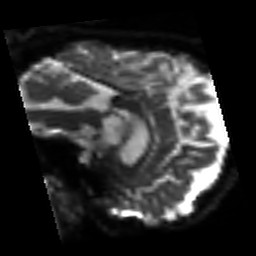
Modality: sbref
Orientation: sagittal
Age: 58
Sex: male
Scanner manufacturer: siemens
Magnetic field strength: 3 T
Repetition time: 3.2 s
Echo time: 0.081 s